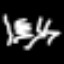
Label: squiggle